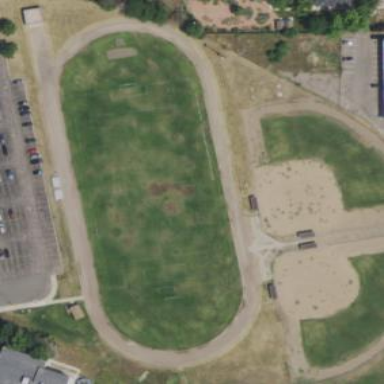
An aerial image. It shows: American football pitch for leisure and sport activities.